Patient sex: F
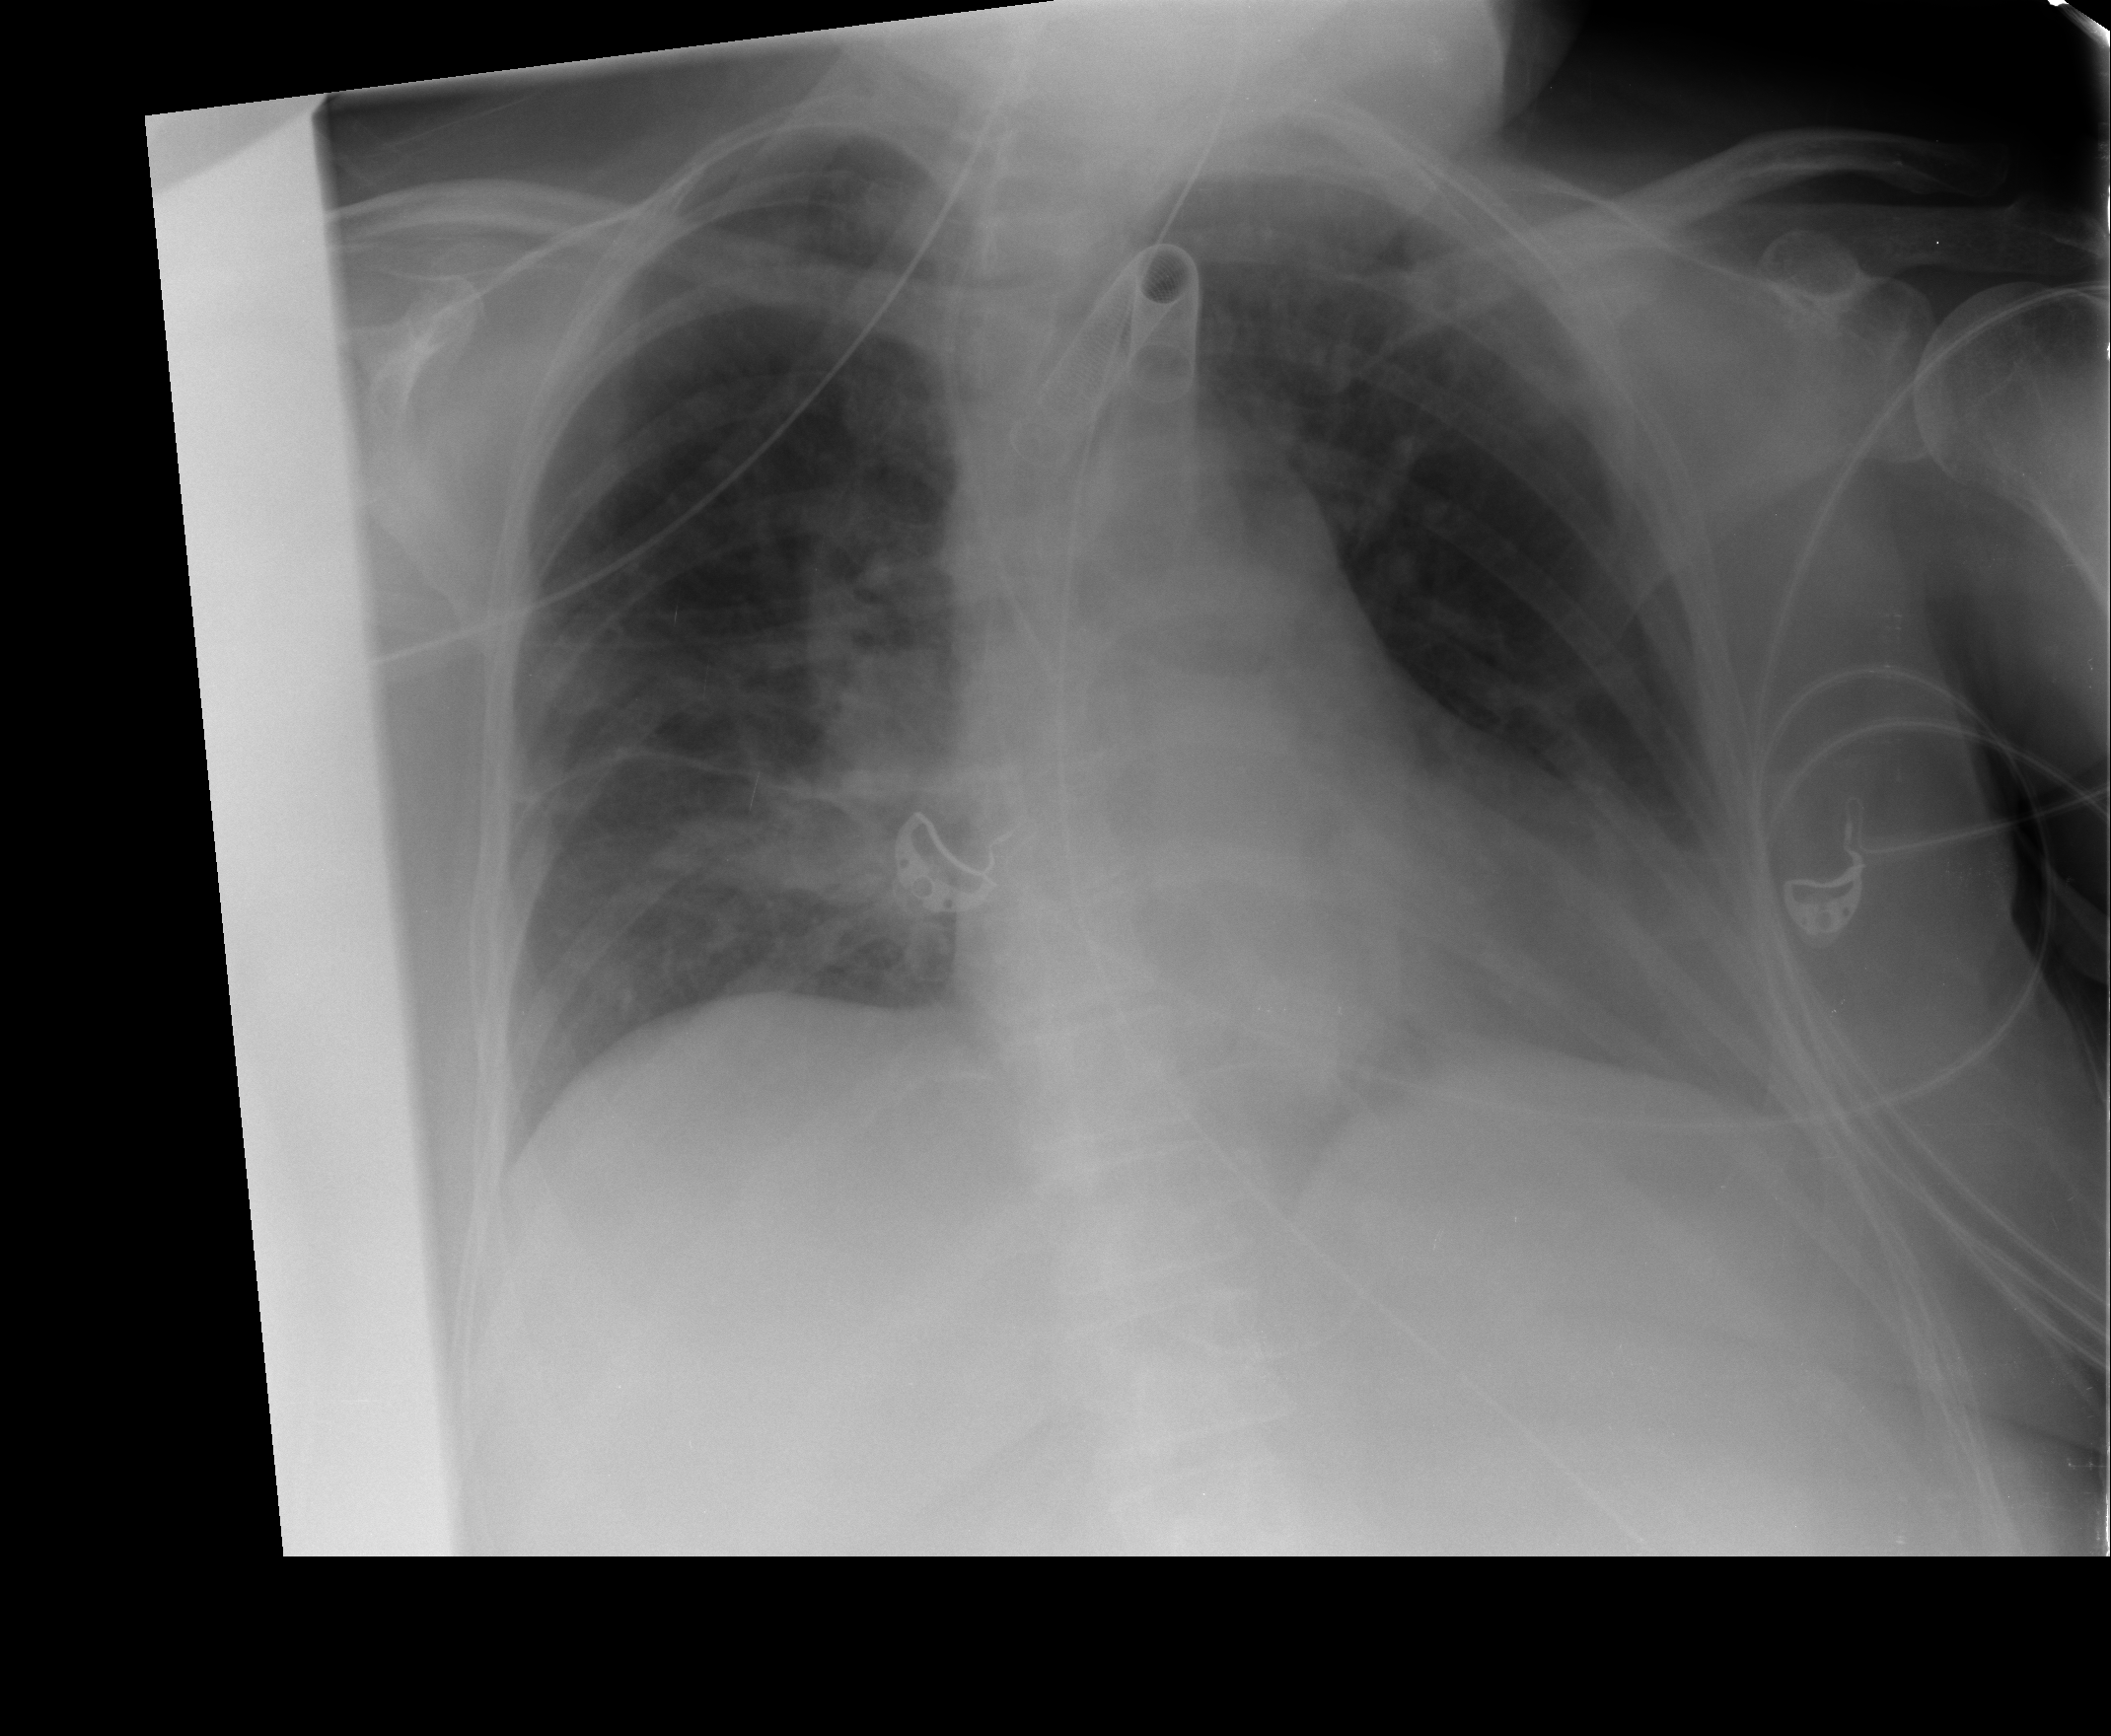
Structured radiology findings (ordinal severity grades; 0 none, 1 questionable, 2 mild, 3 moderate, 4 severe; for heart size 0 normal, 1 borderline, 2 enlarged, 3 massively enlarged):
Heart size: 2
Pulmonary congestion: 1
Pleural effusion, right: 0
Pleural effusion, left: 0
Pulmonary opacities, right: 2
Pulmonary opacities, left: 1
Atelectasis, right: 2
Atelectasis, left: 1